Question: I developed an ASP.NET MVC application which queries an SQL Server database. Until now, I used the sa login to query my DB but I know this is not a good idea.
: I don't know how to proceed to use another account to access my DB from my application.
- '\Security\Logins\'
or
- '\Databases\PLATONDB\Security\Users\'

Thanks.
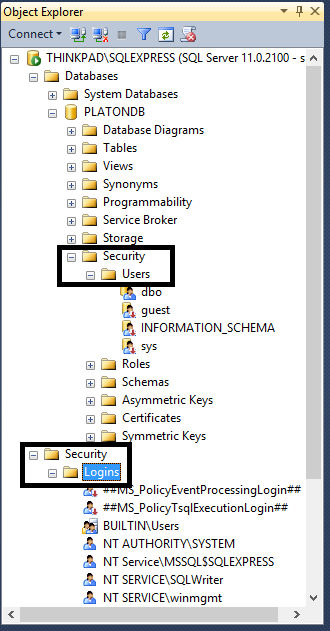
Answer: You will need both.
A user or group for \Security\Logins\ and an assignment in \Databases\PLATONDB\Security\Users\,
which can be done in one step by setting the default database for the Login to PLATONDB